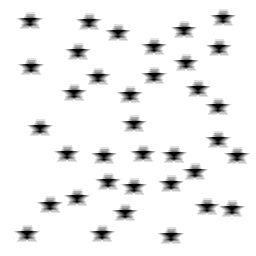
Squares: 0
Triangles: 0
Stars: 36
Total shapes: 36